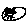
Label: sun